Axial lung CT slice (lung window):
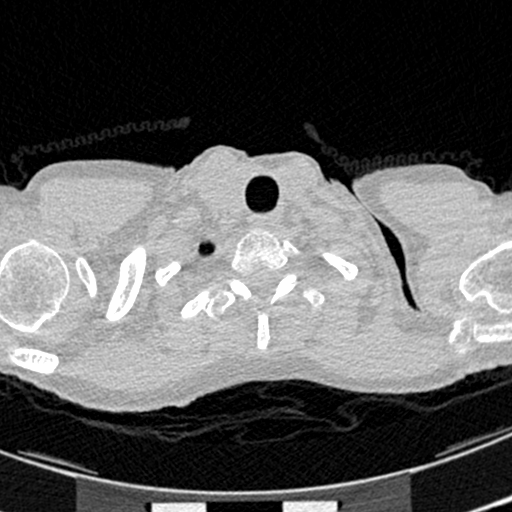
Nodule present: no